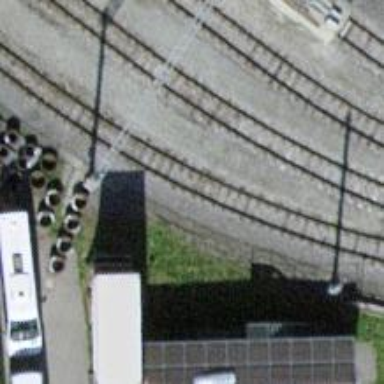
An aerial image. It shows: Narrow-gauge railway with electrified tracks using contact line. Located in service yard with one track.